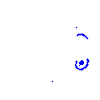
Particle: kaon